Interaction volume radius: 5 \u00c5
Interaction volume height: 25 \u00c5
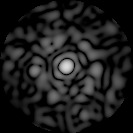
Disorder parameter: 0.8549